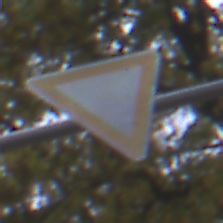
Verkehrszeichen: VorfahrtGewaehren
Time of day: MorningAfternoon
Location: Outdoor (Urban)
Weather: Overcast
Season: NotSpecified
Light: Natural